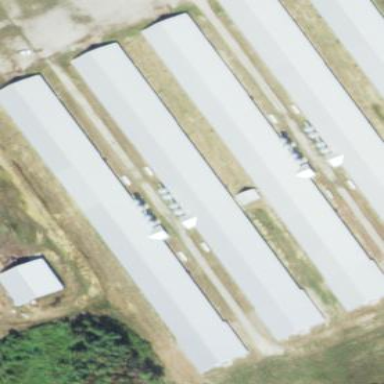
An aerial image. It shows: Farm auxiliary building.